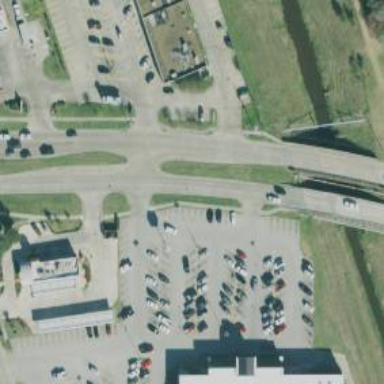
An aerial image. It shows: Secondary link road leading to driveway.